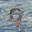
Label: 9